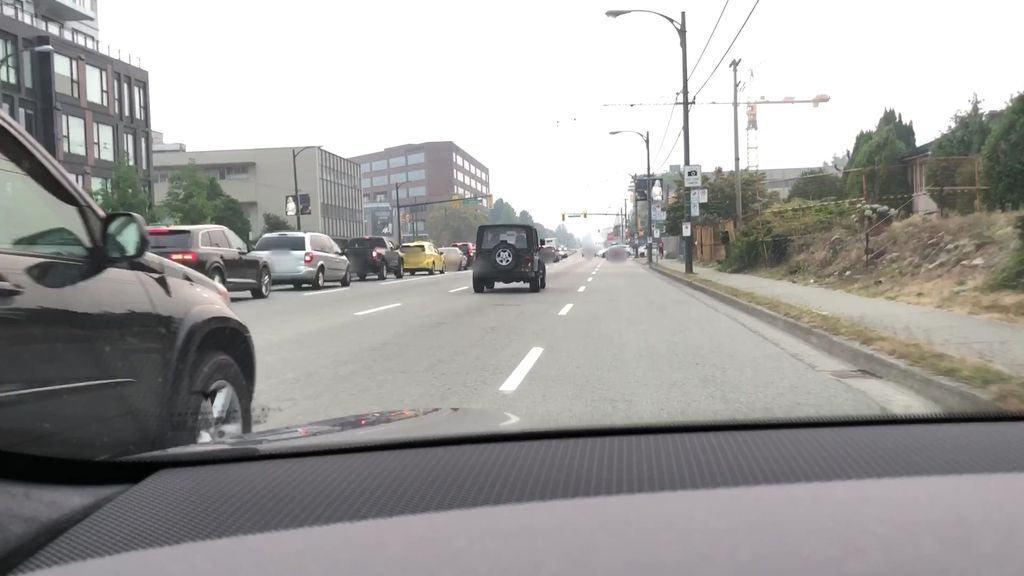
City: vancouver